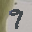
Label: 9